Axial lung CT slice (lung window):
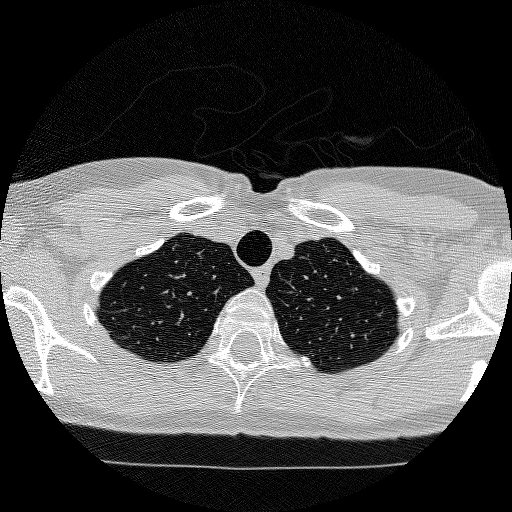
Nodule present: no